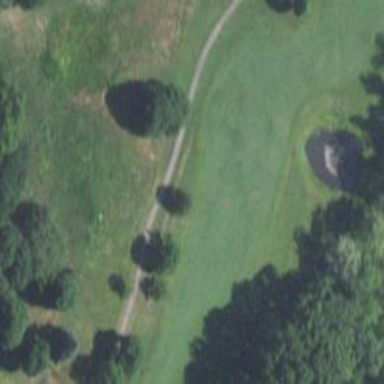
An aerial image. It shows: Path designated for golf carts.